Field crop: maize
Growth stage: 2
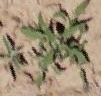
Species: atriplex